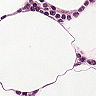
Metastatic tissue present: no